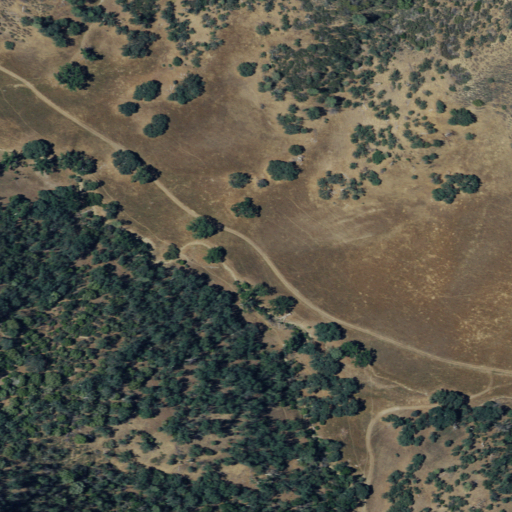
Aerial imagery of valley in California named Horse Canyon containing shrub, grassland, and mixed forest